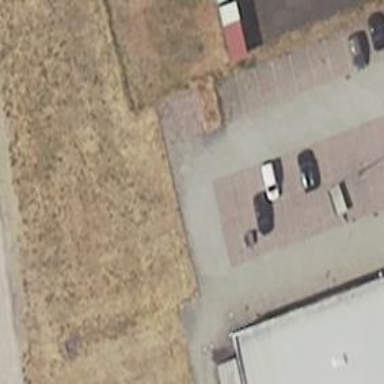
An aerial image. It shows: Driveway.